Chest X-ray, AP view. Patient: 51 years old, sex M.
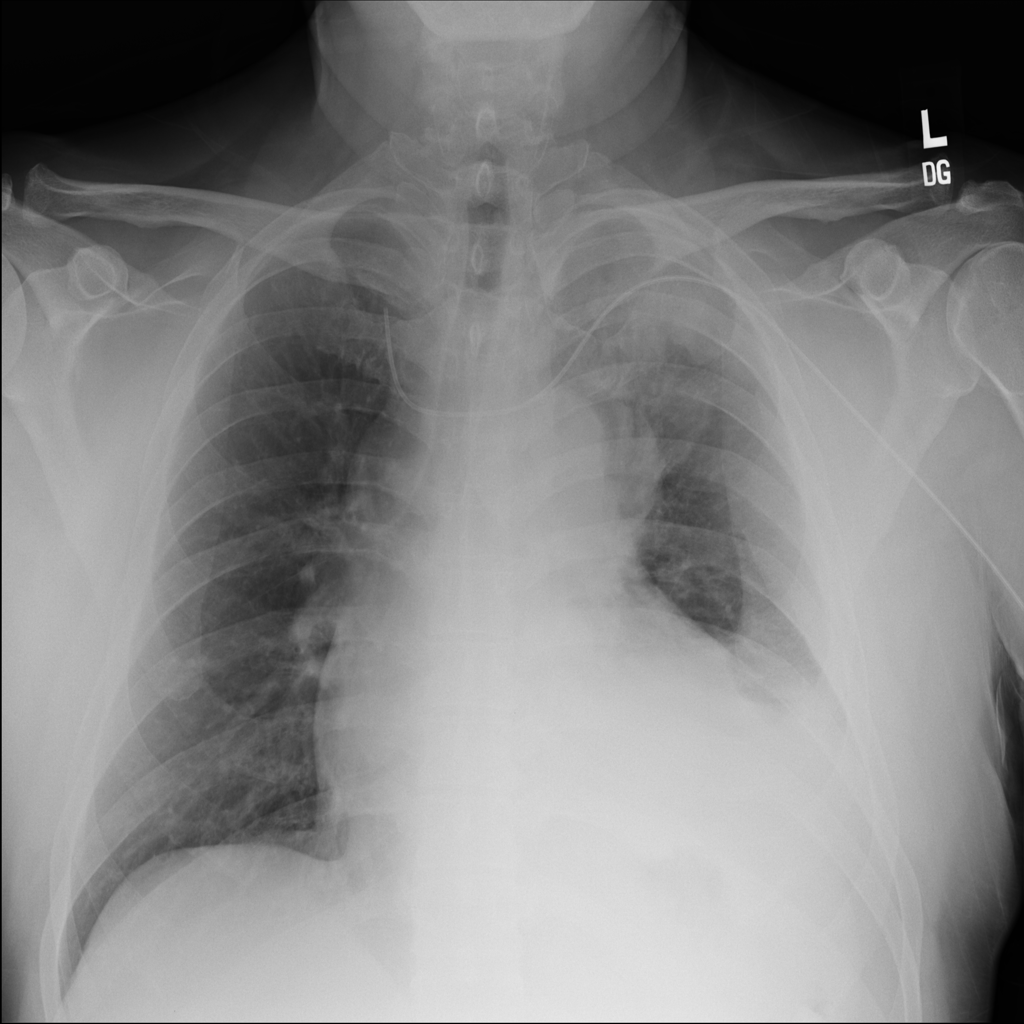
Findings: No Finding